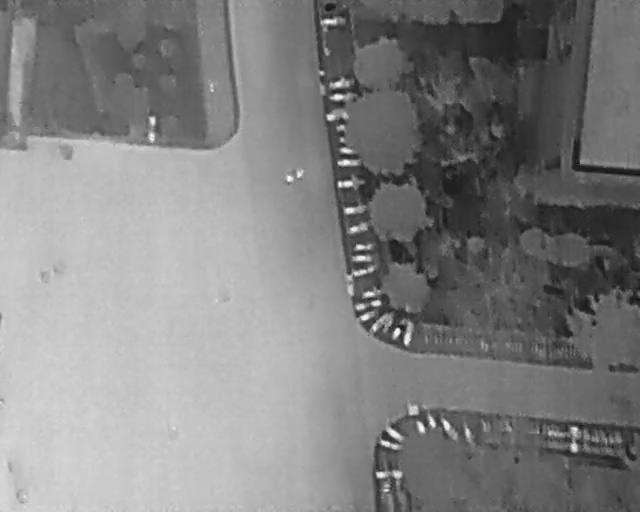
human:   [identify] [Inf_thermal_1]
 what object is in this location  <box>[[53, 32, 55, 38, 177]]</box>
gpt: <ref>1 medium bicycle at the center</ref>